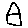
Label: house